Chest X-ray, AP view. Patient: 63 years old, sex F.
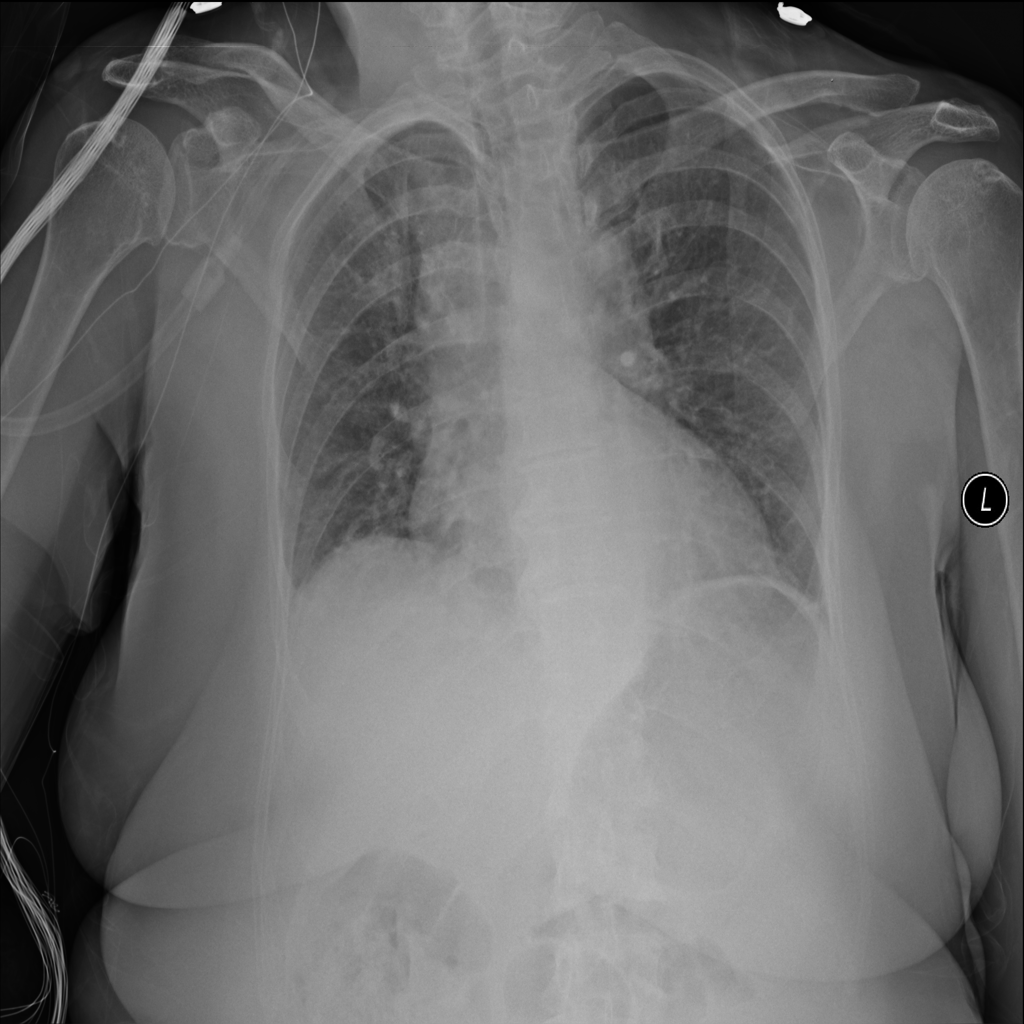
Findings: No Finding